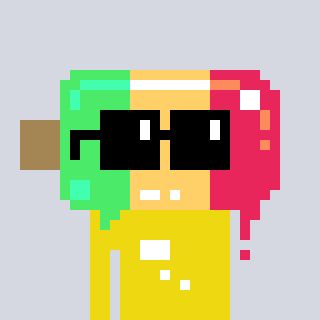
a pixel art character with square black sunglasses, a icepop-shaped head and a yellow-colored body on a cool background